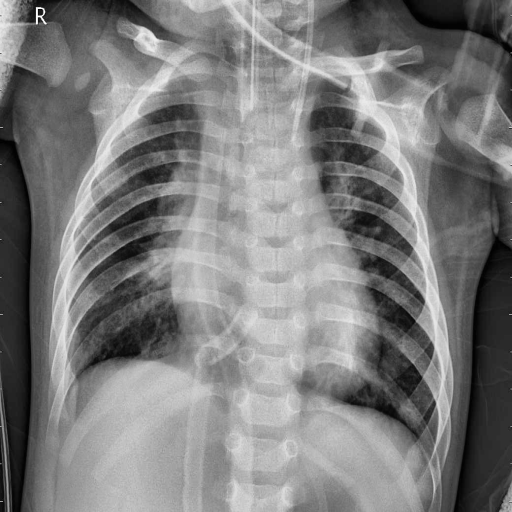
Finding: PNEUMONIA